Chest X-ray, AP view. Patient: 70 years old, sex M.
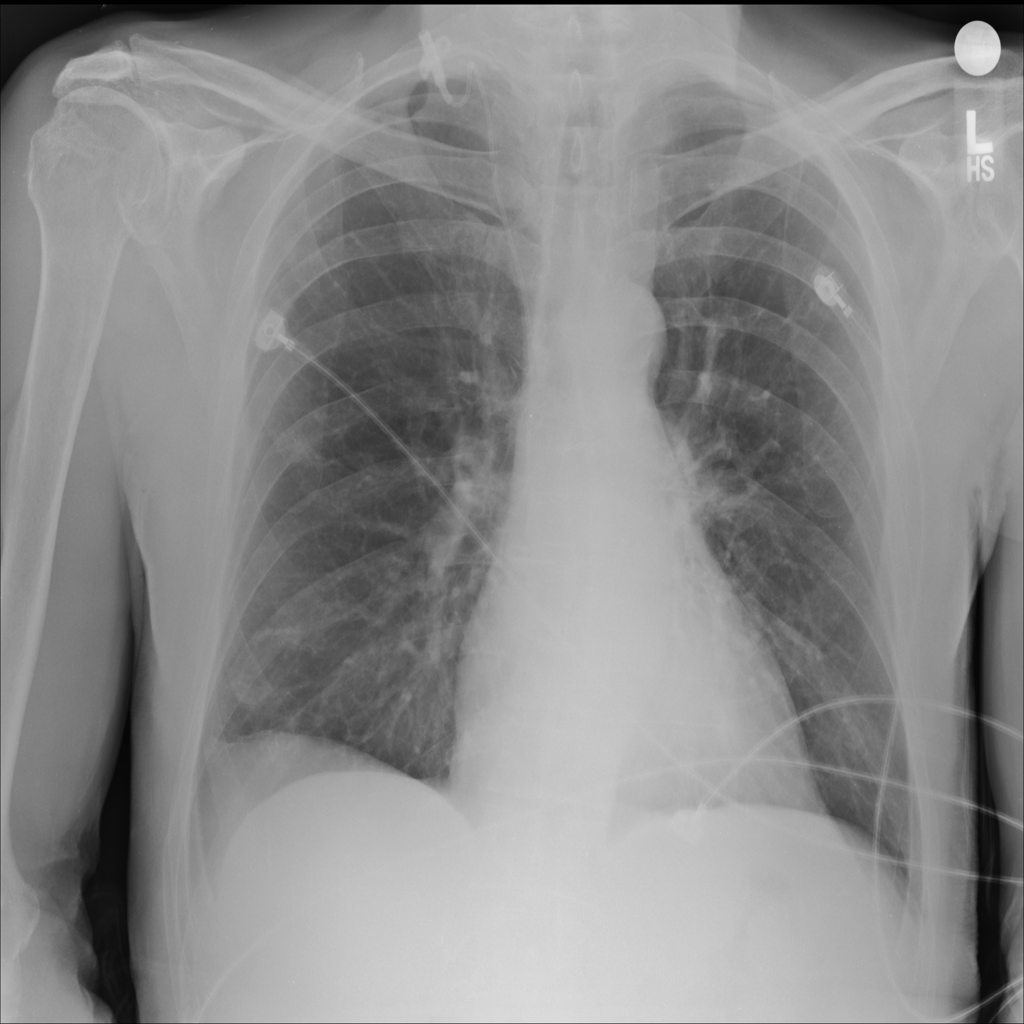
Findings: No Finding